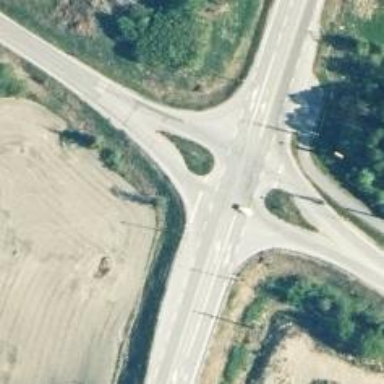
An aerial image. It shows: Road with stop sign.